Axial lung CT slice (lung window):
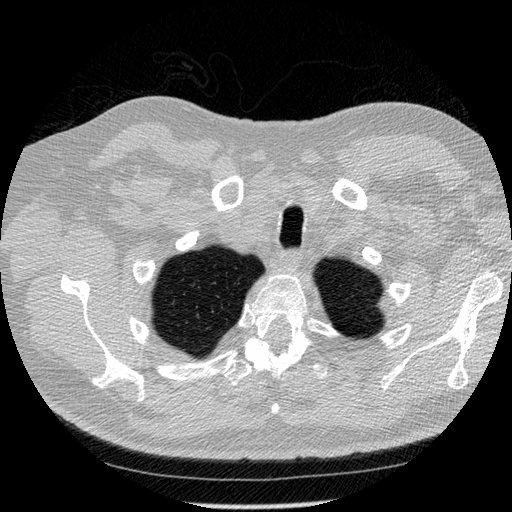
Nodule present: no